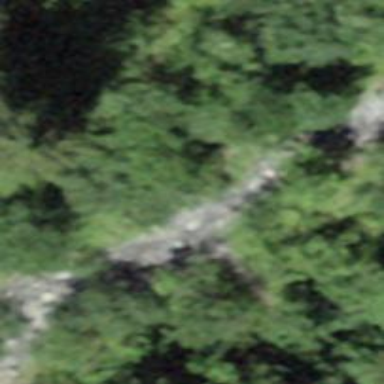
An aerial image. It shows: Bridge over unpaved path.